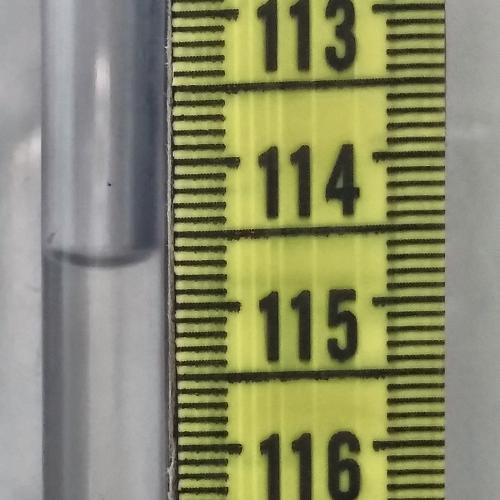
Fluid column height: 114.7 cm